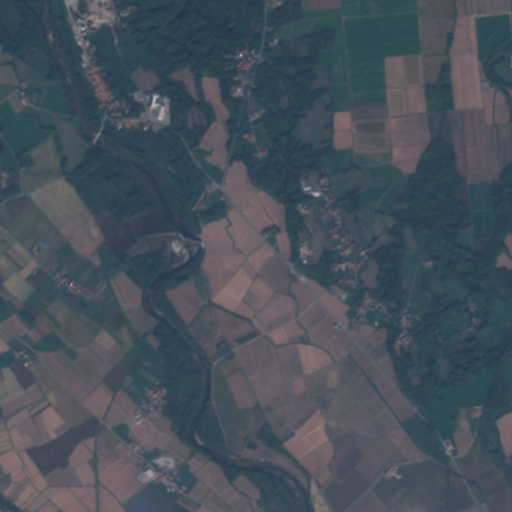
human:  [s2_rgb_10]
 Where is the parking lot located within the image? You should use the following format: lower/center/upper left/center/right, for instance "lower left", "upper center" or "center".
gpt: The parking lot is located in the lower left of the image.
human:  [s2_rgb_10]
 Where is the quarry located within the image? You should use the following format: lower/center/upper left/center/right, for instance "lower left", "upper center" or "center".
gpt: The quarry is located in the upper left of the image.
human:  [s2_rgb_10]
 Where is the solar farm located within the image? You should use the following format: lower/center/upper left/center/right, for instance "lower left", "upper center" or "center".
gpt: The solar farm is located in the left of the image.
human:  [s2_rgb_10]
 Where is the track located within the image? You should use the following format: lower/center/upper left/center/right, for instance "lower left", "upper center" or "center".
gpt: There is no track in the image.